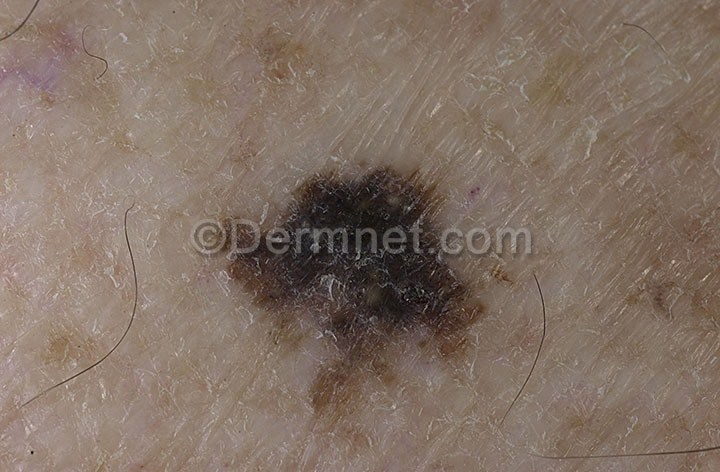
Disease: Seborrheic Keratoses and other Benign Tumors